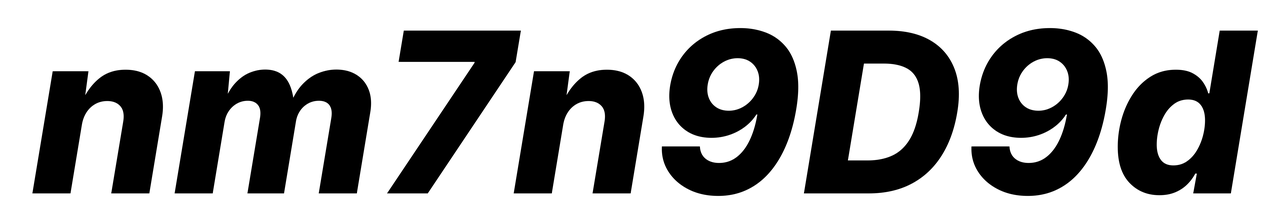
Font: Inter-Italic_ExtraBold_Italic